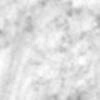
Label: no_change